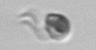
Label: flagellate